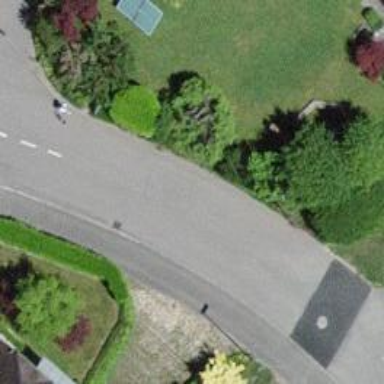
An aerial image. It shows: Residential road with asphalt surface. Sidewalk is present on the left side.